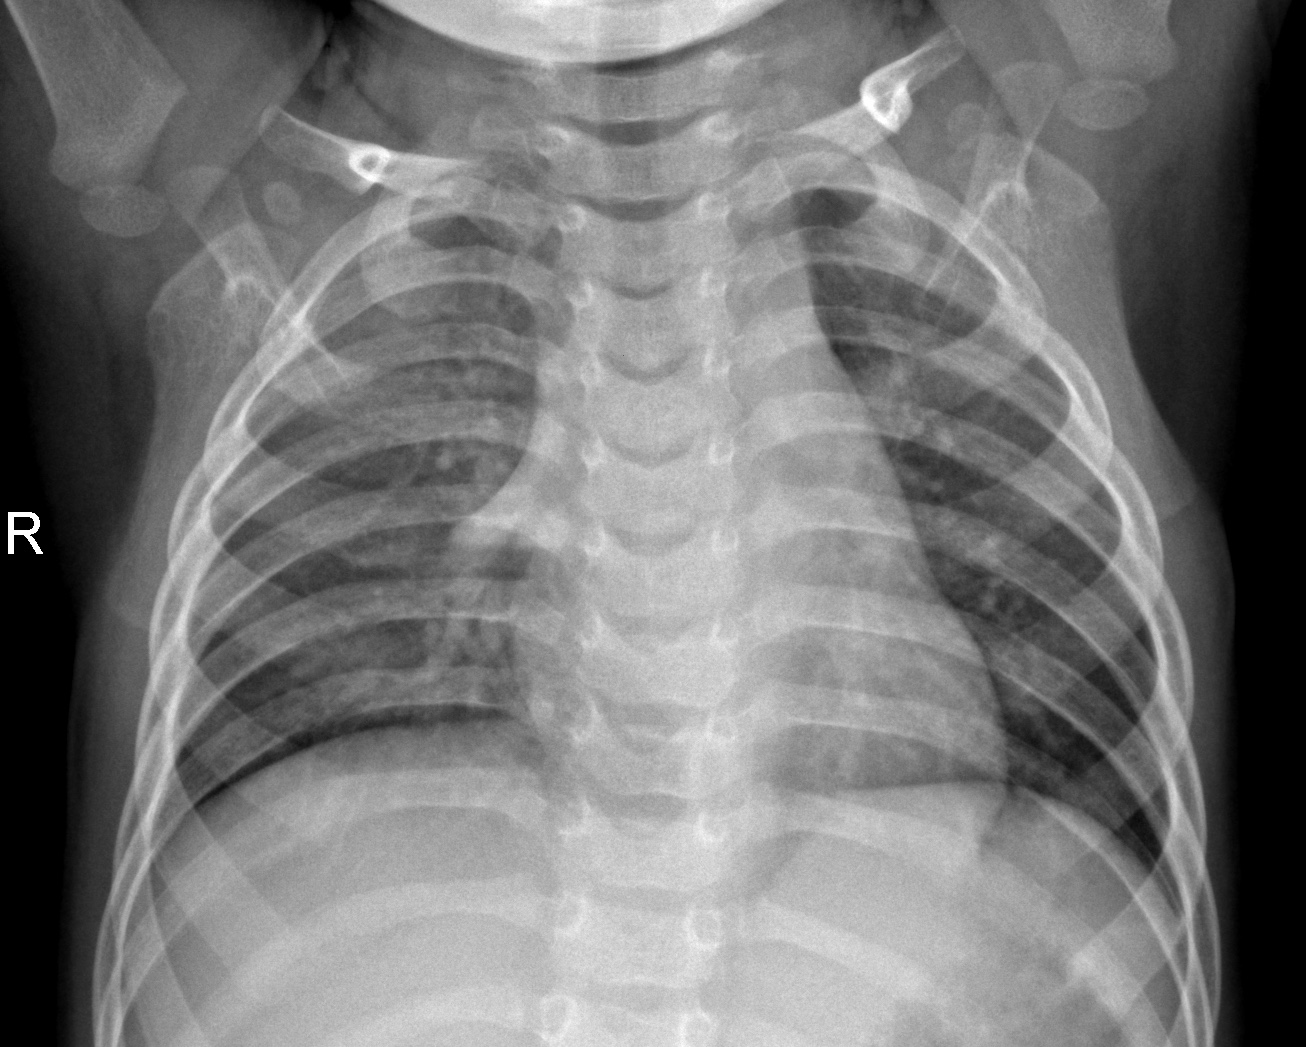
Diagnosis: NORMAL